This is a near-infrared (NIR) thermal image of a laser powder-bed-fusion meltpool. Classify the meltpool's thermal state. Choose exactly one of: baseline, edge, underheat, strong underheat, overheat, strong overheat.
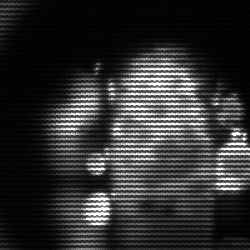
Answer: strong underheat